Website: bh-photo
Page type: customer-info-address
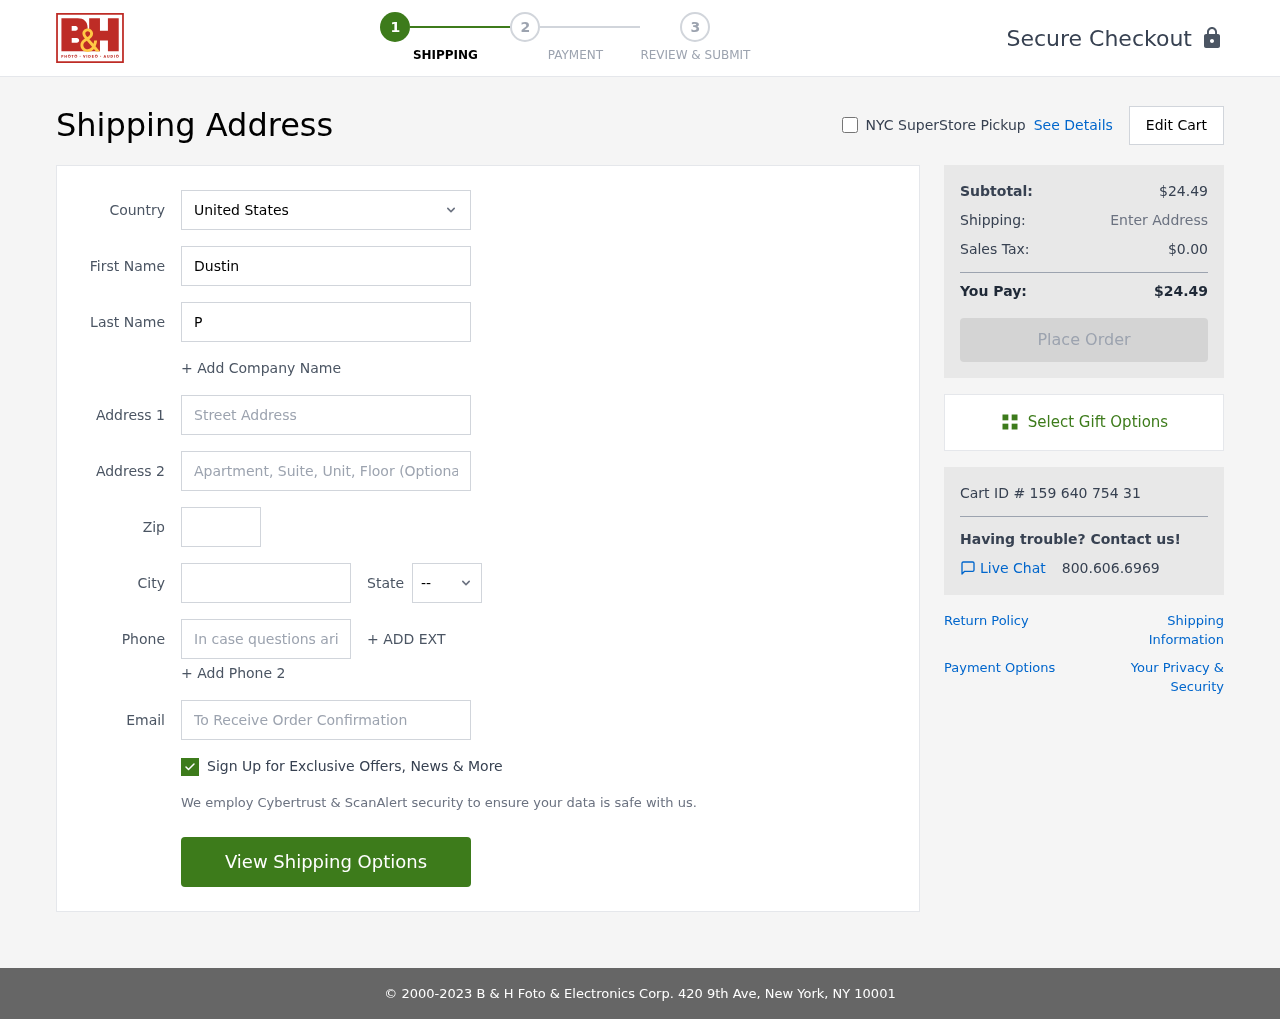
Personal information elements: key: PII_CITY
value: Cindyfort
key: PII_COUNTRY
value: United States
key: PII_EMAIL
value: dustin_phillips@gmail.com
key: PII_FIRSTNAME
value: Dustin
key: PII_LASTNAME
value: Phillips
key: PII_PHONE
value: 2995006101
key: PII_POSTCODE
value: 84431
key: PII_STATE_ABBR
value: KY
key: PII_STREET
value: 675 Virginia Crest
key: PII_STREET2
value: Apt. 627
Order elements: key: ORDER_SUBTOTAL
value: $24.49
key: ORDER_TAX
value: $0.00
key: ORDER_TOTAL
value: $24.49
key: ORDER_ID
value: Cart ID # 159 640 754 31